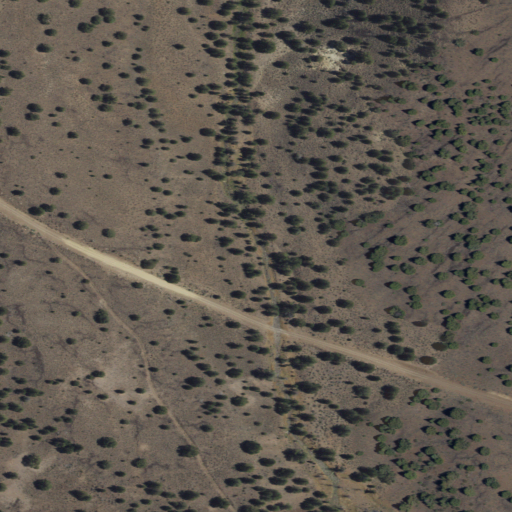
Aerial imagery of valley in California named Post Canyon containing grassland and shrub